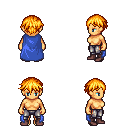
a pixel art fantasy rpg character, female body template, human, tanned skin, blue cape, metal pants, light blonde short bangs hairstyle, maroon shoes, four views (front, back, left, right), 2x2 character sprite sheet, small pixel art, hard edges, no anti-aliasing